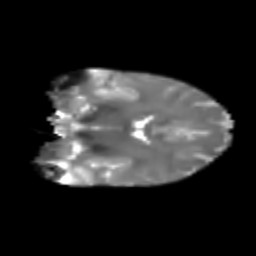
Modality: T2w
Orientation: coronal
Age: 31
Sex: female
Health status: healthy